Question: I am trying to setup babun following <URL>, but when I try to install a package, I constantly get a checksum error.

Additional info :
- -
I tried it on another pc, on a different network, same error has been encountered.
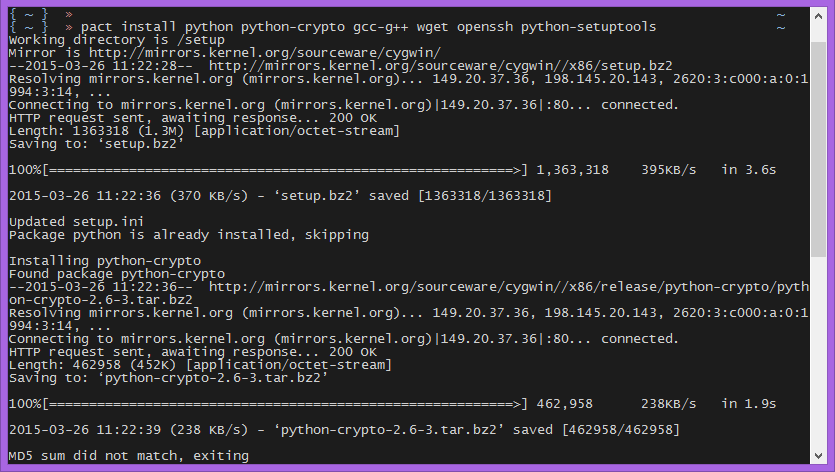
Answer: Per a user on a babun issues thread:
<URL>
Replaced
'''
# check the md5
digest='cat "desc" | awk '/^install: / { print $4; exit }''
digactual='md5sum $file | awk '{print $1}''
if ! [[ $digest == $digactual ]]
then
echo MD5 sum did not match, exiting
exit 1
fi
'''
in .babun/cygwin/usr/local/bin/pact with
'''
# check the verification hash (md5 or sha512)
digest='cat "desc" | awk '/^install: / { print $4; exit }''
md5digactual='md5sum $file | awk '{print $1}''
shadigactual='sha512sum $file | awk '{print $1}''
if ! [[ $digest == $md5digactual || $digest == $shadigactual ]]
then
echo Verification hash did not match, exiting
exit 1
fi
'''
That got me up and working until they merge the commit. Since I'm running from a release I'll have to work on converting to the live Git version.